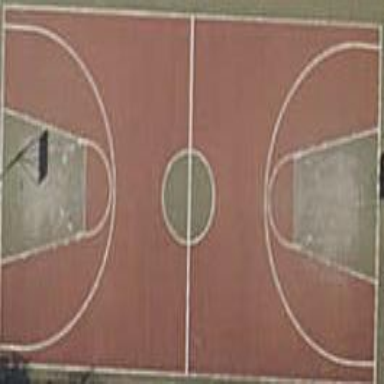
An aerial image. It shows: Basketball court located in leisure land pitch.